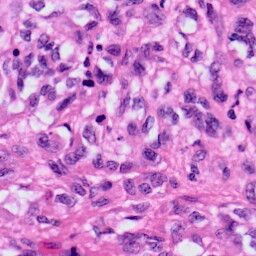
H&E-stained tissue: Skin